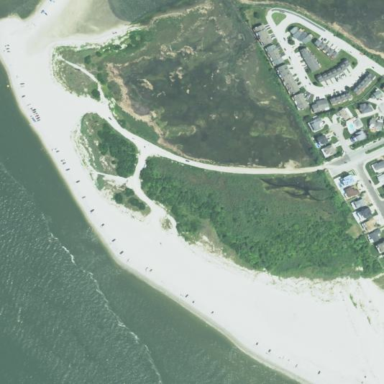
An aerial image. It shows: Beautiful beach with natural surroundings.